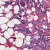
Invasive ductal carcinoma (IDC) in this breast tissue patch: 1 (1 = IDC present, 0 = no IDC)